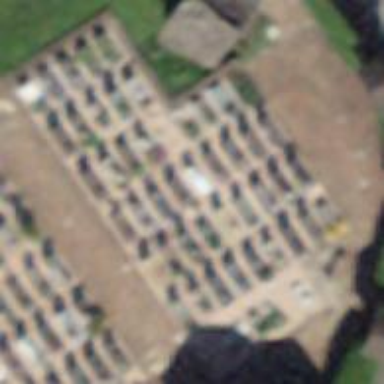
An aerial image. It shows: Sector in the cemetery.